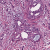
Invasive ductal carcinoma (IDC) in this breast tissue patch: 1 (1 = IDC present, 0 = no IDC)